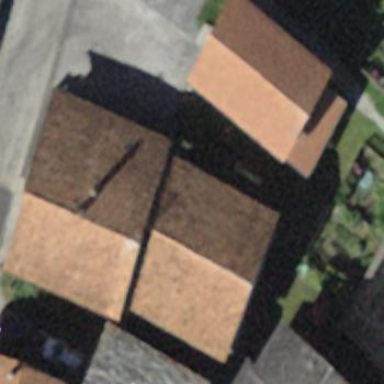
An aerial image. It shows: Shed building.